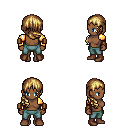
a pixel art fantasy rpg character, female body template, human, dark skin, gold arm armor, teal pants, blonde right-swept hairstyle, leather bracers, brown shoes, four views (front, back, left, right), 2x2 character sprite sheet, small pixel art, hard edges, no anti-aliasing